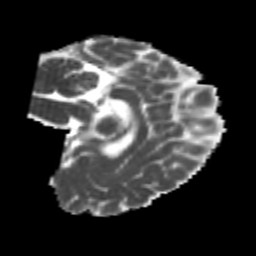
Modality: MD
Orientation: sagittal
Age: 26
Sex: female
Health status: healthy
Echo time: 0.074 s